Question: I've a table specifying the roles and actions, if I check in the role and press delete button, then I should get a dialog box indicating that specific role
If I click on add button, I should get a dialog box or message box with the list of few other roles and on clicking on that role, a rolename should be displayed that has to be added to the respective table
I've created the sap.m.Table and I'm binding the JSON data
Enclosed the <URL> of the UI:

I've tried with various methods and I'm enclosing my code
Here is the code..
I can delete the item from the table, but I should get a dialog/message box indicating that, the checkmarked role in the table has been deleted
'''
<script>
function delete1()
{
var v = false;
$('input[type="checkbox"]:checked').each(function() {
v = true;
alert("Checked item in the table will be deleted from the table");
});
if (v == false)
{
alert("Please check the item to be deleted");
}
$('input[type="checkbox"]:checked').closest("tr").remove();
}
var oModel = new sap.ui.model.json.JSONModel("JSon/etc5.json");
// Load JSON in model
sap.ui.getCore().setModel(oModel,"model1");
//create table
//"cells"
var oRoles = new sap.m.Text({text: "{model1>Role}"});
var oAction = new sap.m.Button({text: "DETAILS",
type : sap.m.ButtonType.Emphasized,
});
// corresponding columns
var oColAbbr = new sap.m.Column({header: new sap.m.Text({text:"ROLES"}) });
var oColAct = new sap.m.Column({header: new sap.m.Text({text:"ACTION"}) });
// row template
var oRow = new sap.m.ColumnListItem();
oRow.addCell(oRoles).addCell(oAction);
// instantiating the table
var oTab = new sap.m.Table("app",{
inset : true,
headerText : "SOME DATA",
headerDesign : sap.m.ListHeaderDesign.Standard,
includeItemInSelection : false,
});
oTab.addColumn(oColAbbr).addColumn(oColAct);
oTab.bindItems("model1>/emp", oRow); //binding data to the tables
oTab.setMode(sap.m.ListMode.MultiSelect);
var oButton = new sap.m.Toolbar({
content: [
new sap.m.ToolbarSpacer(),
new sap.m.Button({
text : "ADD",
textAlign : "Center",
width : "10%",
type: sap.m.ButtonType.Emphasized,
press: function() {
// oCDialog2.open();
},
}),
new sap.m.Label({text:""}),
new sap.m.Button({
text : "DELETE",
textAlign : "Center",
width : "10%",
type: sap.m.ButtonType.Reject,
press: function() {
// oCDialog1.open();
delete1();
}
}),
]
});
//creating the icons
var iTab = new sap.m.IconTabBar({
items:[
new sap.m.IconTabFilter({
text: "HR",
icon: "sap-icon://group",
content:[oTab]
}),
]
});
var page = sap.m.Page({
content: [iTab,oButton],
showHeader : false,
enableScrolling : true,
});
var app = sap.m.App();
app.addPage(page);
app.placeAt("content");
</script>
'''
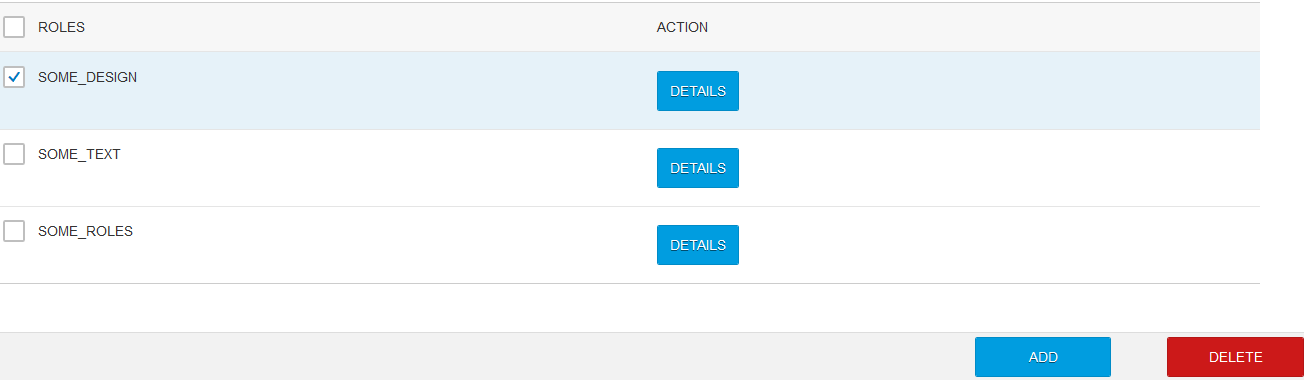
Answer: It is probably easiest to use the Checkbox control and bind it's value to the same model as where the item lines come from (model1>/emp). In your delete method, you could then easily iterate through the 'emp' array and test on the value representing the checkbox.
Whenever you delete an entry from the array, either UI5's MessageToast or MessageBox controls to show the message. Alerts may be blocked by "Check here to disable alerts from this website" functionality in some browsers.
You may also want to change the '$.each' to a '$.grep' instead. This loops through an array in pretty much the same way as '$.each' with one exception. If you return true from the callback, the element is retained. Otherwise, it is removed from the array.
Your code should look something like this:
'''
items = this.getView().getModel("model1").getProperty("/emp");
items = $.grep(items, function (el, i) {
if (el.propertyBoundToCheckbox) {
MessageToast.show("Deleting entry: " + el.getName())
return false;
}
return true; // keep the element in the array
});
'''
Note: The code above pulls the model from the view, as that's a best practice. Try not to tie anything to the core, as the core is shared between all applications running in the browser window (e.g. in Fiori Launch Pad scenario).